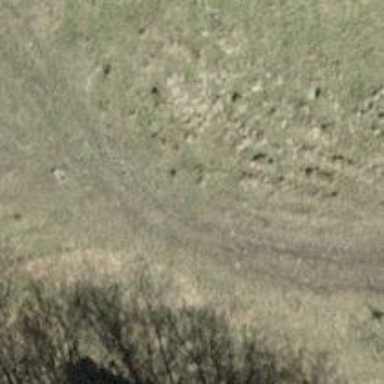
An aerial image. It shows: Track road with grass surface.